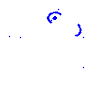
Particle: proton